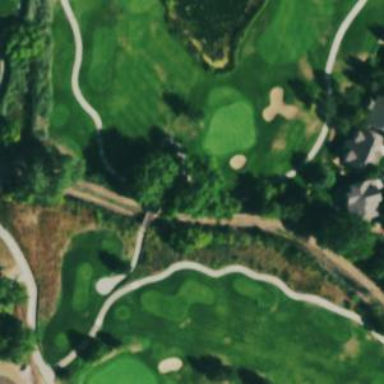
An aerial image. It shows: Service road that serves as golf cart path on bridge. It is designated for golf carts.